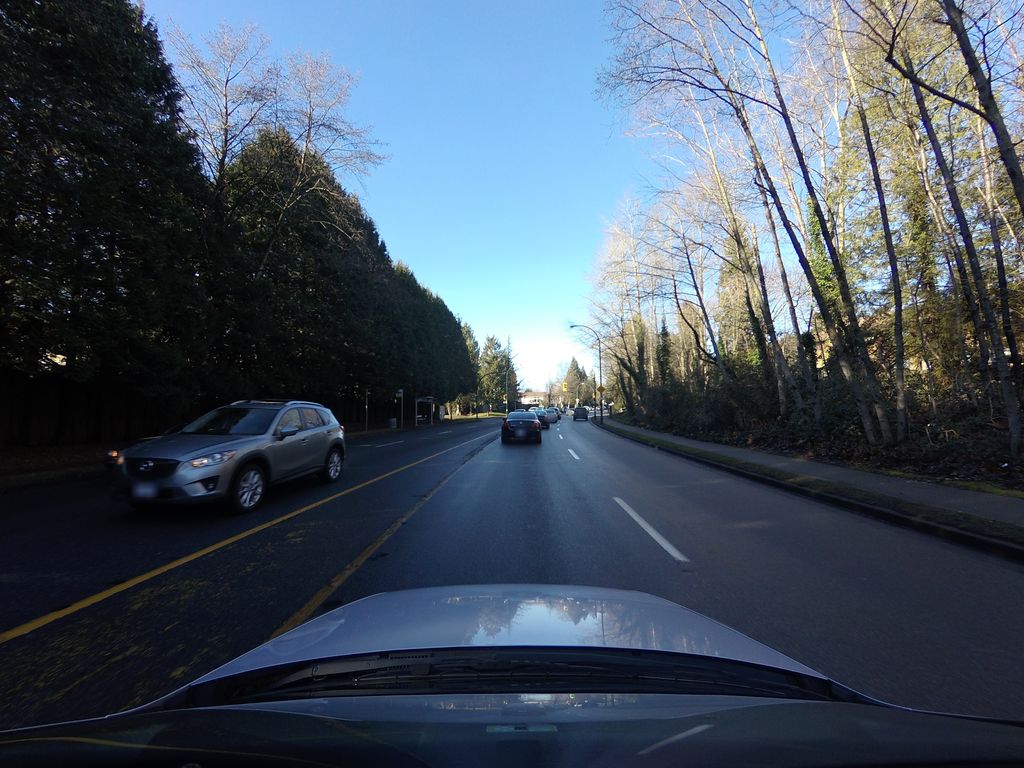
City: vancouver